Question: I have ArrayList and I want to sort and group all data by header in Android.
How it is possible in Android? please help me.below me from owner And set header Me And Joe Manager From owner And set Header in listview. How to do that in Android?

My code in below::
'''
public class Request extends Activity {
private String assosiatetoken;
private ArrayList<All_Request_data_dto> list = new ArrayList<All_Request_data_dto>();
ListView lv;
Button back;
private Spinner spndata;
String[] reqspinner = { "Request Date", "Last Update", "Type", "Owner",
"State" };
ArrayAdapter<String> adapter;
@Override
protected void onCreate(Bundle savedInstanceState) {
super.onCreate(savedInstanceState);
setContentView(R.layout.request);
assosiatetoken = MyApplication.getToken();
new doinbackground(this).execute();
back = (Button) findViewById(R.id.button1);
spndata = (Spinner) findViewById(R.id.list_all_quize_req);
adapter = new ArrayAdapter<String>(this,
android.R.layout.simple_spinner_item, reqspinner);
spndata.setAdapter(adapter);
lv = (ListView) findViewById(R.id.listrequestdata);
lv.setOnItemClickListener(new OnItemClickListener() {
public void onItemClick(AdapterView<?> a, View v, int position,
long id) {
Intent edit = new Intent(Request.this, Request_webview.class);
// edit.putExtra("Cat_url", url_link);
startActivity(edit);
}
});
spndata.setOnItemSelectedListener(new OnItemSelectedListener() {
public void onItemSelected(AdapterView<?> arg0, View arg1,
int position, long arg3) {
switch (position) {
case 0:
list = DBAdpter.requestUserData(assosiatetoken);
Collections.sort(list, byDate1);
// Collections.reverse(list);
for (int i = 0; i < list.size(); i++) {
if (list.get(i).submitDate != null) {
lv.setAdapter(new MyListAdapter(
getApplicationContext(), list));
}
}
break;
case 1:
list = DBAdpter.requestUserData(assosiatetoken);
Collections.sort(list, byDate);
for (int i = 0; i < list.size(); i++) {
if (list.get(i).lastModifiedDate != null) {
lv.setAdapter(new MyListAdapter(
getApplicationContext(), list));
}
}
break;
case 2:
list = DBAdpter.requestUserData(assosiatetoken);
Collections.sort(list, byDate3);
// Collections.reverse(list);
for (int i = 0; i < list.size(); i++) {
if (list.get(i).state != null) {
lv.setAdapter(new MyListAdapter(
getApplicationContext(), list));
}
}
break;
case 3:
list = DBAdpter.requestUserData(assosiatetoken);
for (int i = 0; i < list.size(); i++) {
lv.setAdapter(new MyListAdapter(
getApplicationContext(), list));
}
break;
default:
break;
}
}
public void onNothingSelected(AdapterView<?> arg0) {
}
});
back.setOnClickListener(new View.OnClickListener() {
@Override
public void onClick(View v) {
finish();
}
});
}
static final Comparator<All_Request_data_dto> byDate = new Comparator<All_Request_data_dto>() {
SimpleDateFormat sdf = new SimpleDateFormat("MM/dd/yyyy hh:mm:ss a");
public int compare(All_Request_data_dto ord1, All_Request_data_dto ord2) {
java.util.Date d1 = null;
java.util.Date d2 = null;
try {
d1 = sdf.parse(ord1.lastModifiedDate);
d2 = sdf.parse(ord2.lastModifiedDate);
} catch (java.text.ParseException e) {
// TODO Auto-generated catch block
e.printStackTrace();
}
return (d1.getTime() > d2.getTime() ? -1 : 1); // descending
// return (d1.getTime() > d2.getTime() ? 1 : -1); //ascending
}
};
static final Comparator<All_Request_data_dto> byDate1 = new Comparator<All_Request_data_dto>() {
SimpleDateFormat sdf = new SimpleDateFormat("MM/dd/yyyy hh:mm:ss a");
public int compare(All_Request_data_dto ord1, All_Request_data_dto ord2) {
java.util.Date d1 = null;
java.util.Date d2 = null;
try {
d1 = sdf.parse(ord1.submitDate);
d2 = sdf.parse(ord2.submitDate);
} catch (java.text.ParseException e) {
// TODO Auto-generated catch block
e.printStackTrace();
}
return (d1.getTime() > d2.getTime() ? -1 : 1); // descending
// return (d1.getTime() > d2.getTime() ? 1 : -1); //ascending
}
};
static final Comparator<All_Request_data_dto> byDate3 = new Comparator<All_Request_data_dto>() {
public int compare(All_Request_data_dto ord1, All_Request_data_dto ord2) {
String d1 = null;
String d2 = null;
d1 = ord1.state;
d2 = ord2.state;
return d1.compareToIgnoreCase(d2);
}
};
class doinbackground extends AsyncTask<Void, Void, Void> {
ProgressDialog pd;
private Context ctx;
public doinbackground(Context c) {
ctx = c;
}
@Override
protected void onPreExecute() {
super.onPreExecute();
pd = new ProgressDialog(ctx);
pd.setMessage("Loading...");
pd.show();
}
@Override
protected Void doInBackground(Void... Params) {
return null;
}
@Override
protected void onPostExecute(Void result) {
super.onPostExecute(result);
pd.cancel();
}
}
public class MyListAdapter extends BaseAdapter {
private ArrayList<All_Request_data_dto> list;
public MyListAdapter(Context mContext,
ArrayList<All_Request_data_dto> list) {
this.list = list;
}
public int getCount() {
return list.size();
}
public All_Request_data_dto getItem(int position) {
return list.get(position);
}
public long getItemId(int position) {
return position;
}
public View getView(int position, View convertView, ViewGroup parent) {
// if (convertView == null) {
LayoutInflater inflator = (LayoutInflater) getSystemService(LAYOUT_INFLATER_SERVICE);
convertView = inflator.inflate(R.layout.custom_request_data, null);
TextView req_id = (TextView) convertView.findViewById(R.id.req_txt);
TextView date = (TextView) convertView.findViewById(R.id.date_txt);
TextView owner = (TextView) convertView
.findViewById(R.id.owner_txt);
TextView state = (TextView) convertView
.findViewById(R.id.state_txt);
req_id.setText(list.get(position).requestId + " - "
+ list.get(position).title);
date.setText(list.get(position).lastModifiedDate + " - "
+ list.get(position).submitDate);
owner.setText(list.get(position).owner);
state.setText(list.get(position).state);
// }
return convertView;
}
}
}
'''
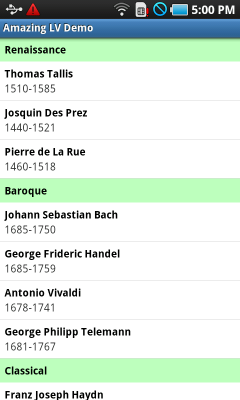
Answer: you can make separate list for each category and make a list of these lists and make another list for category names than you can you use ExpandableListView and Adapter for this is like bellow. Here in example, it is used 2d array you can replace this with your list.
'''
public class ExpAdapter extends BaseExpandableListAdapter {
private Context myContext;
String[][] arrChildelements;
String[] arrGroup;
public ExpAdapter(Context context, String[] arrGroup, String[][] arrChild) {
myContext = context;
this.arrGroup = arrGroup;
this.arrChildelements = arrChild;
}
public Object getChild(int groupPosition, int childPosition) {
return null;
}
public long getChildId(int groupPosition, int childPosition) {
return 0;
}
public int getChildrenCount(int groupPosition) {
return arrChildelements[groupPosition].length;
}
public Object getGroup(int groupPosition) {
return null;
}
public int getGroupCount() {
return arrGroup.length;
}
public long getGroupId(int groupPosition) {
return 0;
}
public boolean hasStableIds() {
return false;
}
public boolean isChildSelectable(int groupPosition, int childPosition) {
return true;
}
public View getGroupView(int groupPosition, boolean isExpanded,
View convertView, ViewGroup parent) {
if (convertView == null) {
LayoutInflater inflater = (LayoutInflater) myContext
.getSystemService(Context.LAYOUT_INFLATER_SERVICE);
convertView = inflater.inflate(R.layout.group_row, null);
}
TextView tvGroupName = (TextView) convertView
.findViewById(R.id.tvGroupName);
tvGroupName.setText(arrGroup[groupPosition]);
return convertView;
}
public View getChildView(int groupPosition, int childPosition,
boolean isLastChild, View convertView, ViewGroup parent) {
if (convertView == null) {
LayoutInflater inflater = (LayoutInflater) myContext
.getSystemService(Context.LAYOUT_INFLATER_SERVICE);
convertView = inflater.inflate(R.layout.child_row, null);
}
TextView tvPlayerName = (TextView) convertView
.findViewById(R.id.tvPlayerName);
tvPlayerName.setText(arrChildelements[groupPosition][childPosition]);
return convertView;
}
}
'''